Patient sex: M
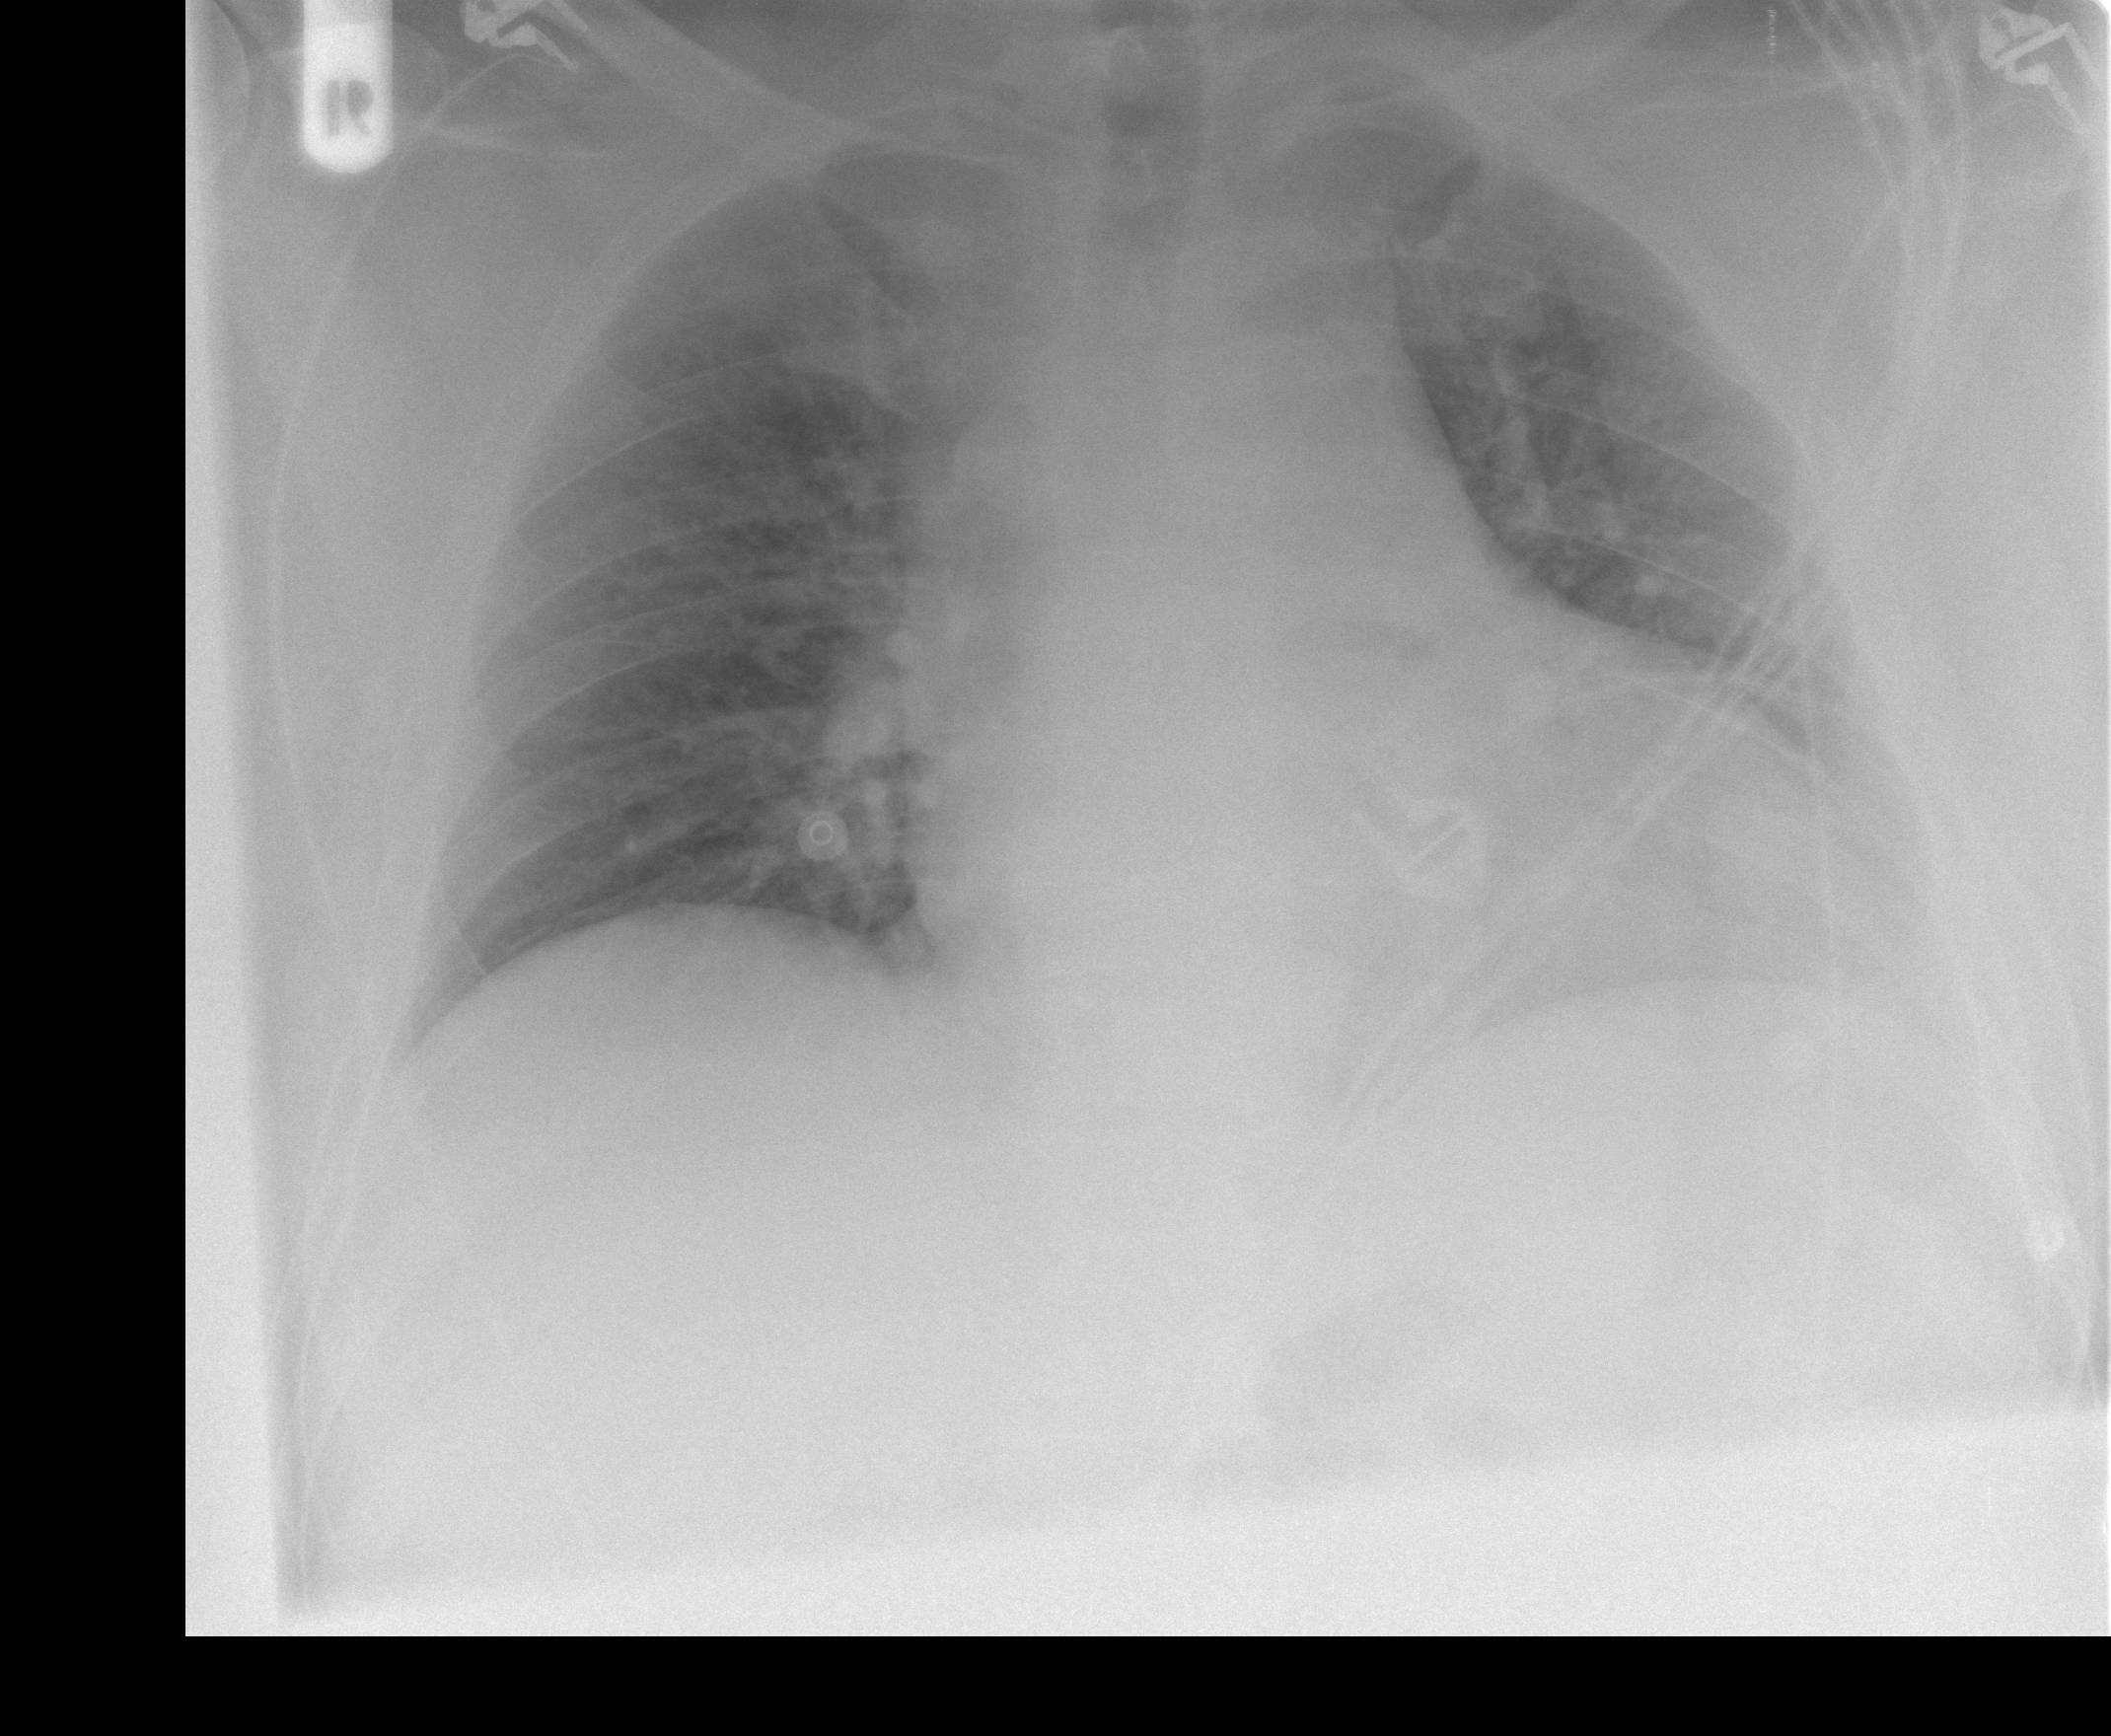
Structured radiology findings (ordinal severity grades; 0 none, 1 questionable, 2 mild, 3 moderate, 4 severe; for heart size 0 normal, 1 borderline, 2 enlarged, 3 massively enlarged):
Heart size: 2
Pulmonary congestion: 2
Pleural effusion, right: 0
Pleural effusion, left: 0
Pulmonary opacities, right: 0
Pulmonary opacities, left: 0
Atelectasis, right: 2
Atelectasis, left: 2